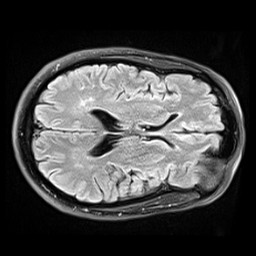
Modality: FLAIR
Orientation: axial
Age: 64
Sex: male
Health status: healthy
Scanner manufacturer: siemens
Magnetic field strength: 3 T
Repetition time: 9 s
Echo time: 0.088 s